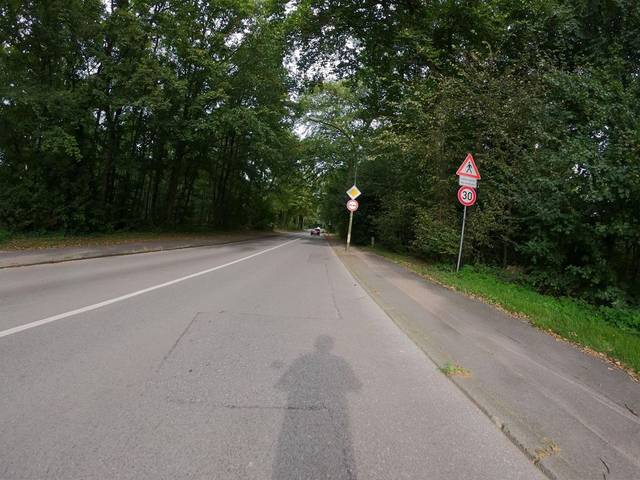
Region: Germany
Coordinates: 51.537, 6.906